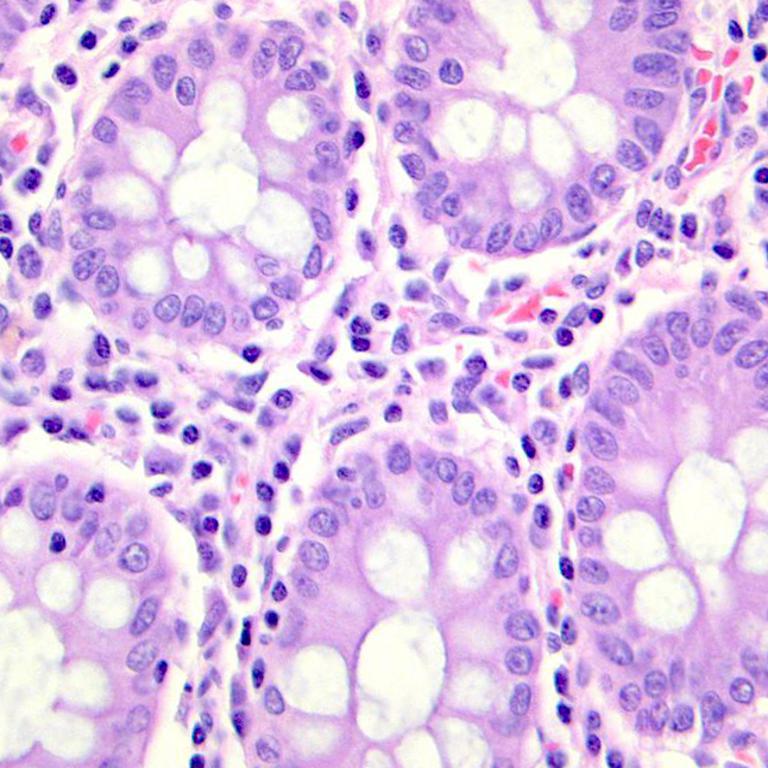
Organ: colon
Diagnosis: benign